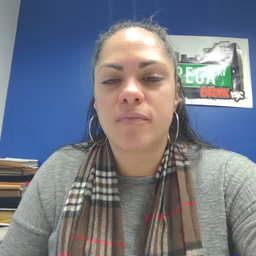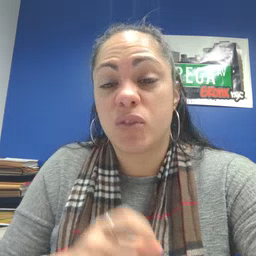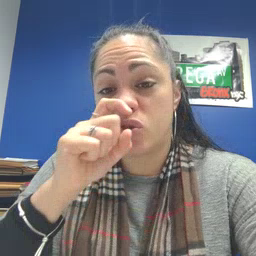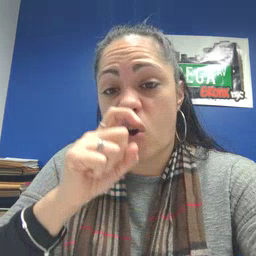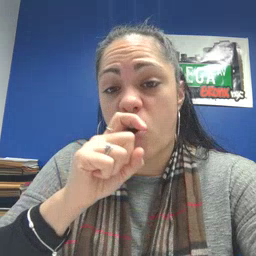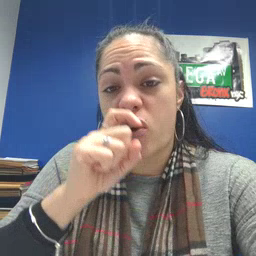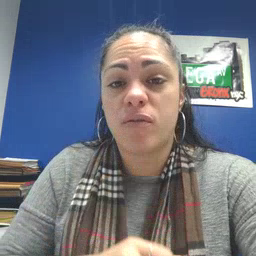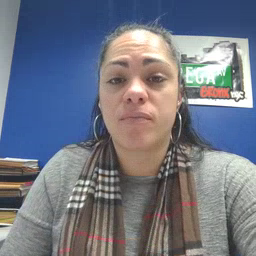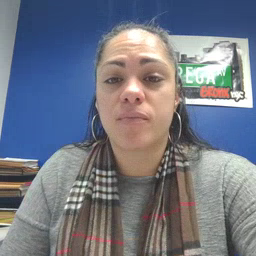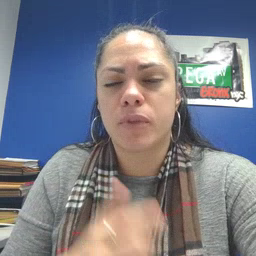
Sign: doll